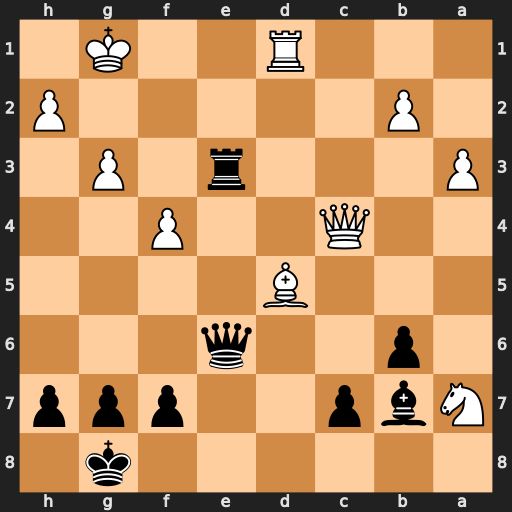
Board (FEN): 6k1/Nbp2ppp/1p2q3/3B4/2Q2P2/P3r1P1/1P5P/3R2K1
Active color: b
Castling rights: -
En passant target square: -
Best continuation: Re1+ Rxe1 Qxe1+ Kg2 Qd2+